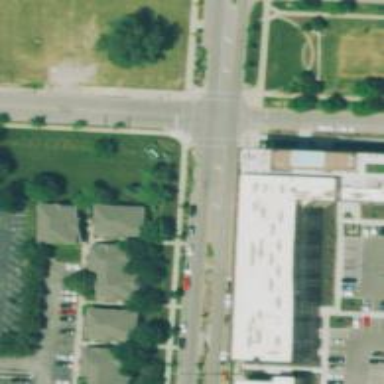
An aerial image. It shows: Solid stop line on the road.